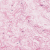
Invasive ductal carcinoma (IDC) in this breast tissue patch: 0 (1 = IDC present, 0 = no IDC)